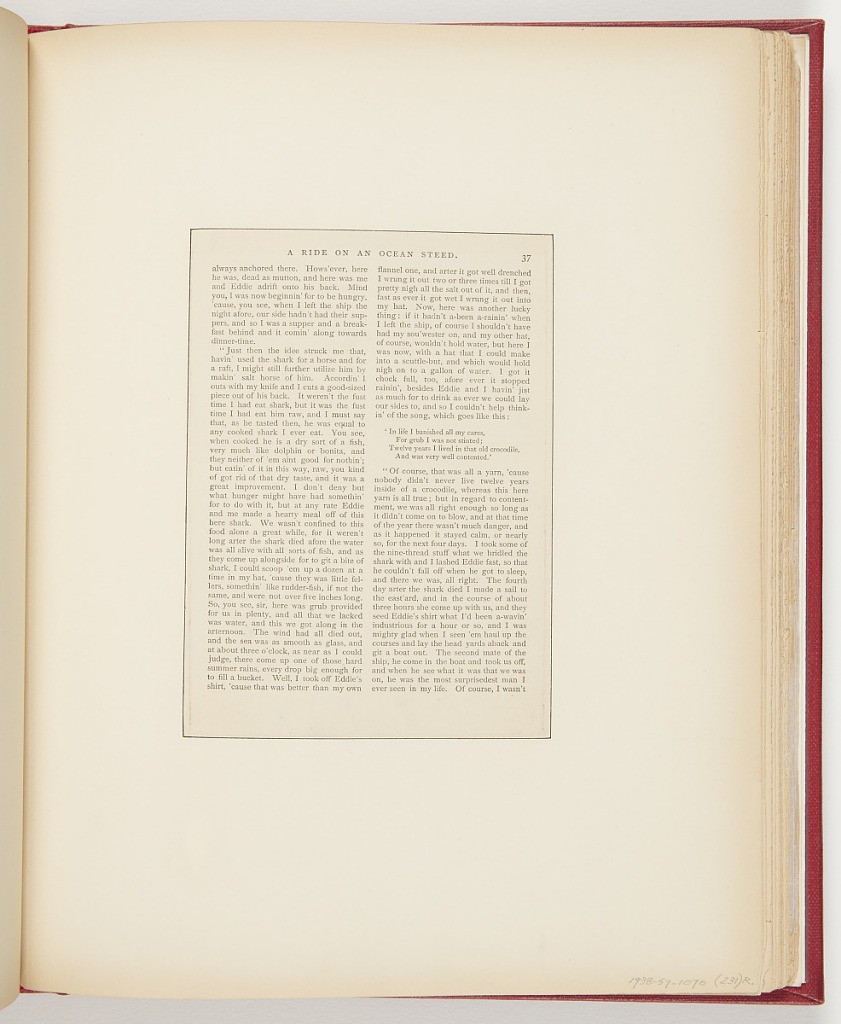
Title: A Ride on an Ocean Steed
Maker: Frederick Stuart Church, American, 1842–1924
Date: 1878
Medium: Printed in black ink on paper
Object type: Ephemera
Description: Short story from "Archibald the Cat," about a sailor and a young passenger stranded at sea.